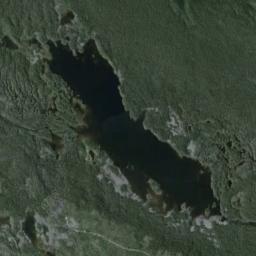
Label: lake